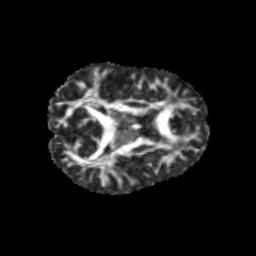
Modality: FA
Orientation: axial
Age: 12
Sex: male
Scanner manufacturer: siemens
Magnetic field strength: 3 T
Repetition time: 3.8 s
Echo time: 0.07 s